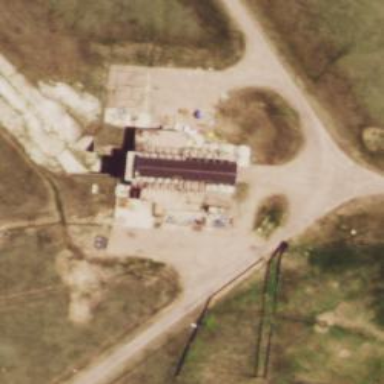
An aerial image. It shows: Military bunker.